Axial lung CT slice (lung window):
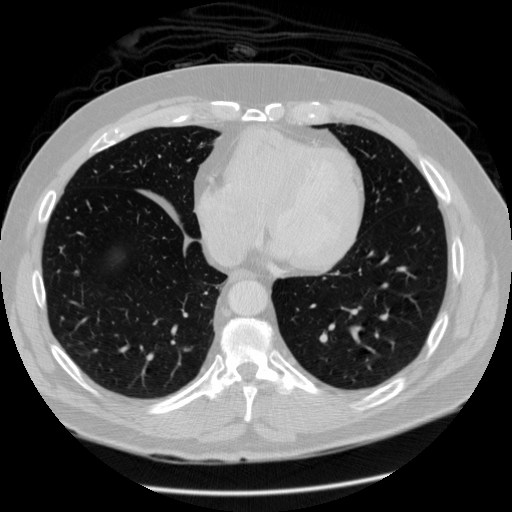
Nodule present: no